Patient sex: M
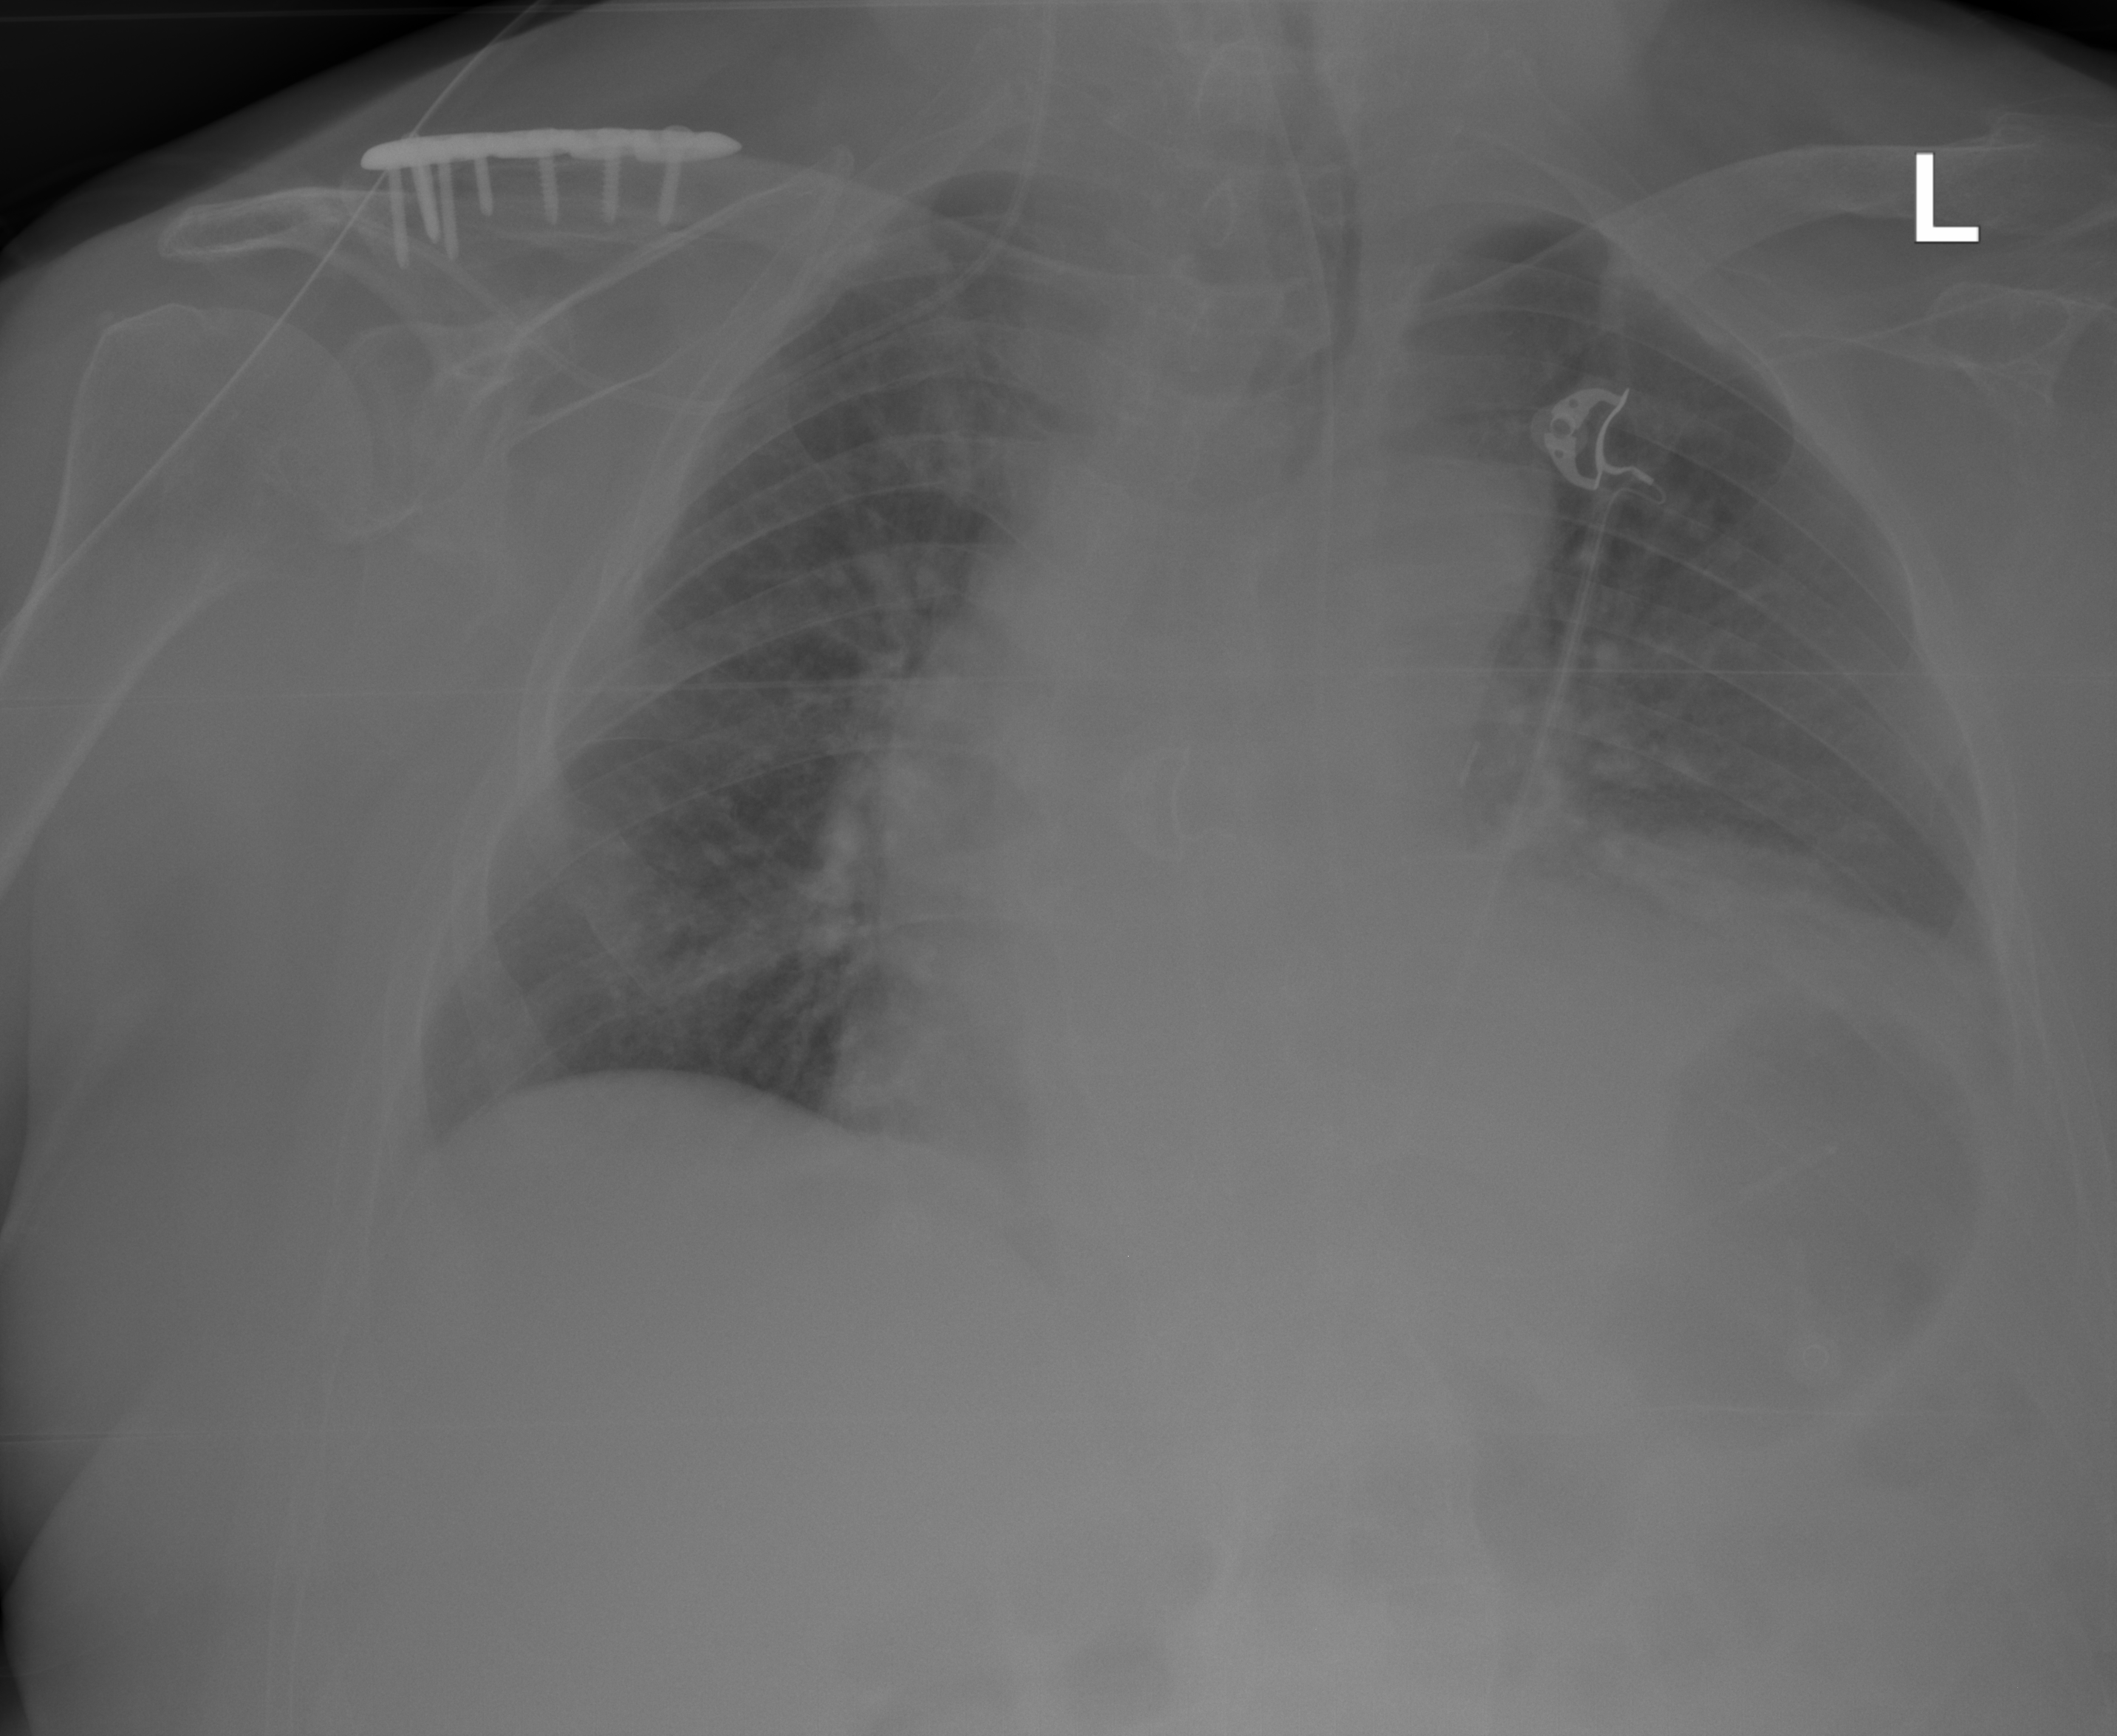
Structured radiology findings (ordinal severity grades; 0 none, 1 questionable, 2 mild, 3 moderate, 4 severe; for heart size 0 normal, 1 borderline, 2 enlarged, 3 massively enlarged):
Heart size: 2
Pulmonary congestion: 0
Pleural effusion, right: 0
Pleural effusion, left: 0
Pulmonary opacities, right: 0
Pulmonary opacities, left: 0
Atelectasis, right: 0
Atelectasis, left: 2